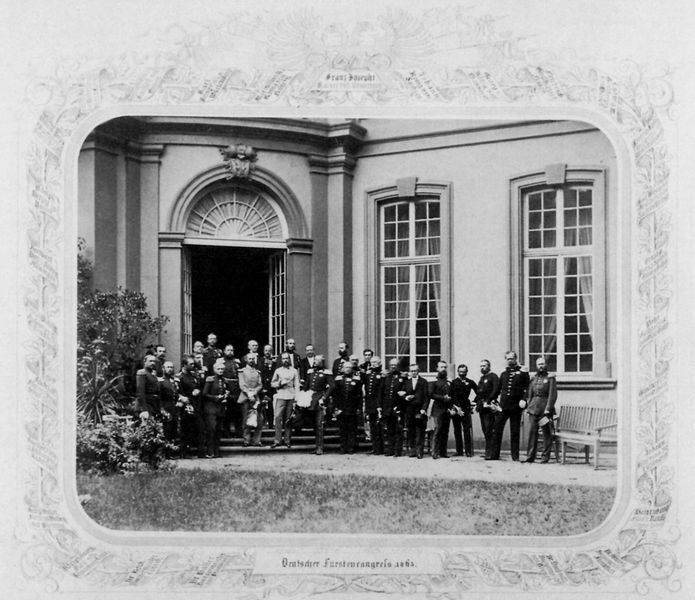
Titel: Die Teilnehmer des deutschen Fürstenkongresses in Frankfurt
Künstler: Joseph Albert
Institution: unbekannt
Schlagwörter: gruppe, mann, weiß, menschen, blumen, fenster, grau, handschuhe, männer, schwarz, tür, gebäude, gras, haus, rasen, schloss, weg, wiese, fest, leute, ornament, versammlung, anzug, bart, bärte, geschichte, rahmen, strauch, busch, büsche, gebüsch, stehend, pflanze, pflanzen, garten, deutschland, schrift, bogen, fassade, sprossenfenster, pause, bank, rundbogen, treppe, treppen, soldaten, gardinen, jugendstil, vorhänge, club, ernst, inschrift, verzierung, flügeltür, stufen, knöpfe, tor, eindruck, foto, fotografie, photographie, eingang, hauswand, sprossen, schwarz weiss, weimar, militär, politik, uniform, uniformen, soldat, offizier, orden, posieren, stiefel, gruppenbild, rathaus, armee, photo, halbrund, bauhaus, ecken, portal, villa, sims, helme, sandstein, dresden, kanzler, abgerundet, aufnahme, oberlicht, lünette, regierungssitz, tect, gruppenfoto, schriftband, fürsten, entfernung, konferenz, auszeichnung, söldner, gau, bnak, festgesellschaft, gemäht, weimarer republik, ank, 1863, derden, eindrucksvoll, ausnahme, 1836, fotogtaphie